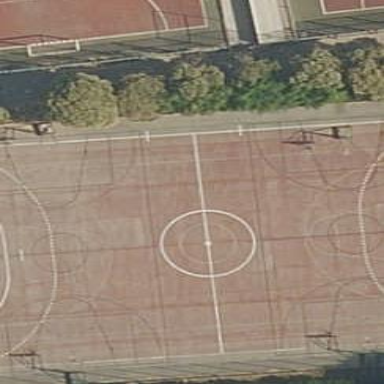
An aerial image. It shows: Soccer pitch for outdoor sports and leisure activities.